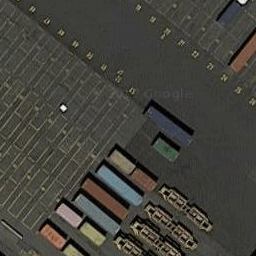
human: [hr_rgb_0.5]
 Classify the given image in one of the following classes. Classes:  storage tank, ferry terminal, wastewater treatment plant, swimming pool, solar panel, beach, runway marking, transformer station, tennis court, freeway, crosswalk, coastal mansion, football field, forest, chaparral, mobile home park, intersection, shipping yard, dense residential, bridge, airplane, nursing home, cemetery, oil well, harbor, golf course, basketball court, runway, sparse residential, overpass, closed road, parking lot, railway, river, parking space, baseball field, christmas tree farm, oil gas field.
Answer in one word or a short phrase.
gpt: shipping yard